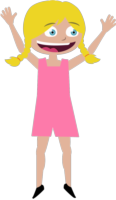
happy girl with both hands up